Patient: sex M, age 73
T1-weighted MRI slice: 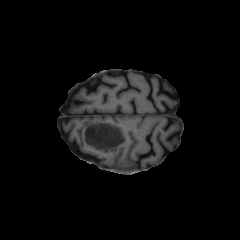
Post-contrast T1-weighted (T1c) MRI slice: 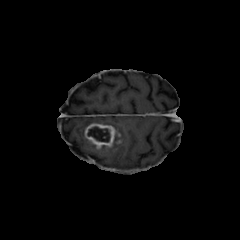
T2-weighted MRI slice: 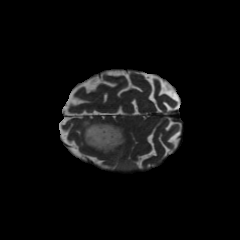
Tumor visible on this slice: yes
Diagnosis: Glioblastoma, IDH-wildtype
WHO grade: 4